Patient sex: M
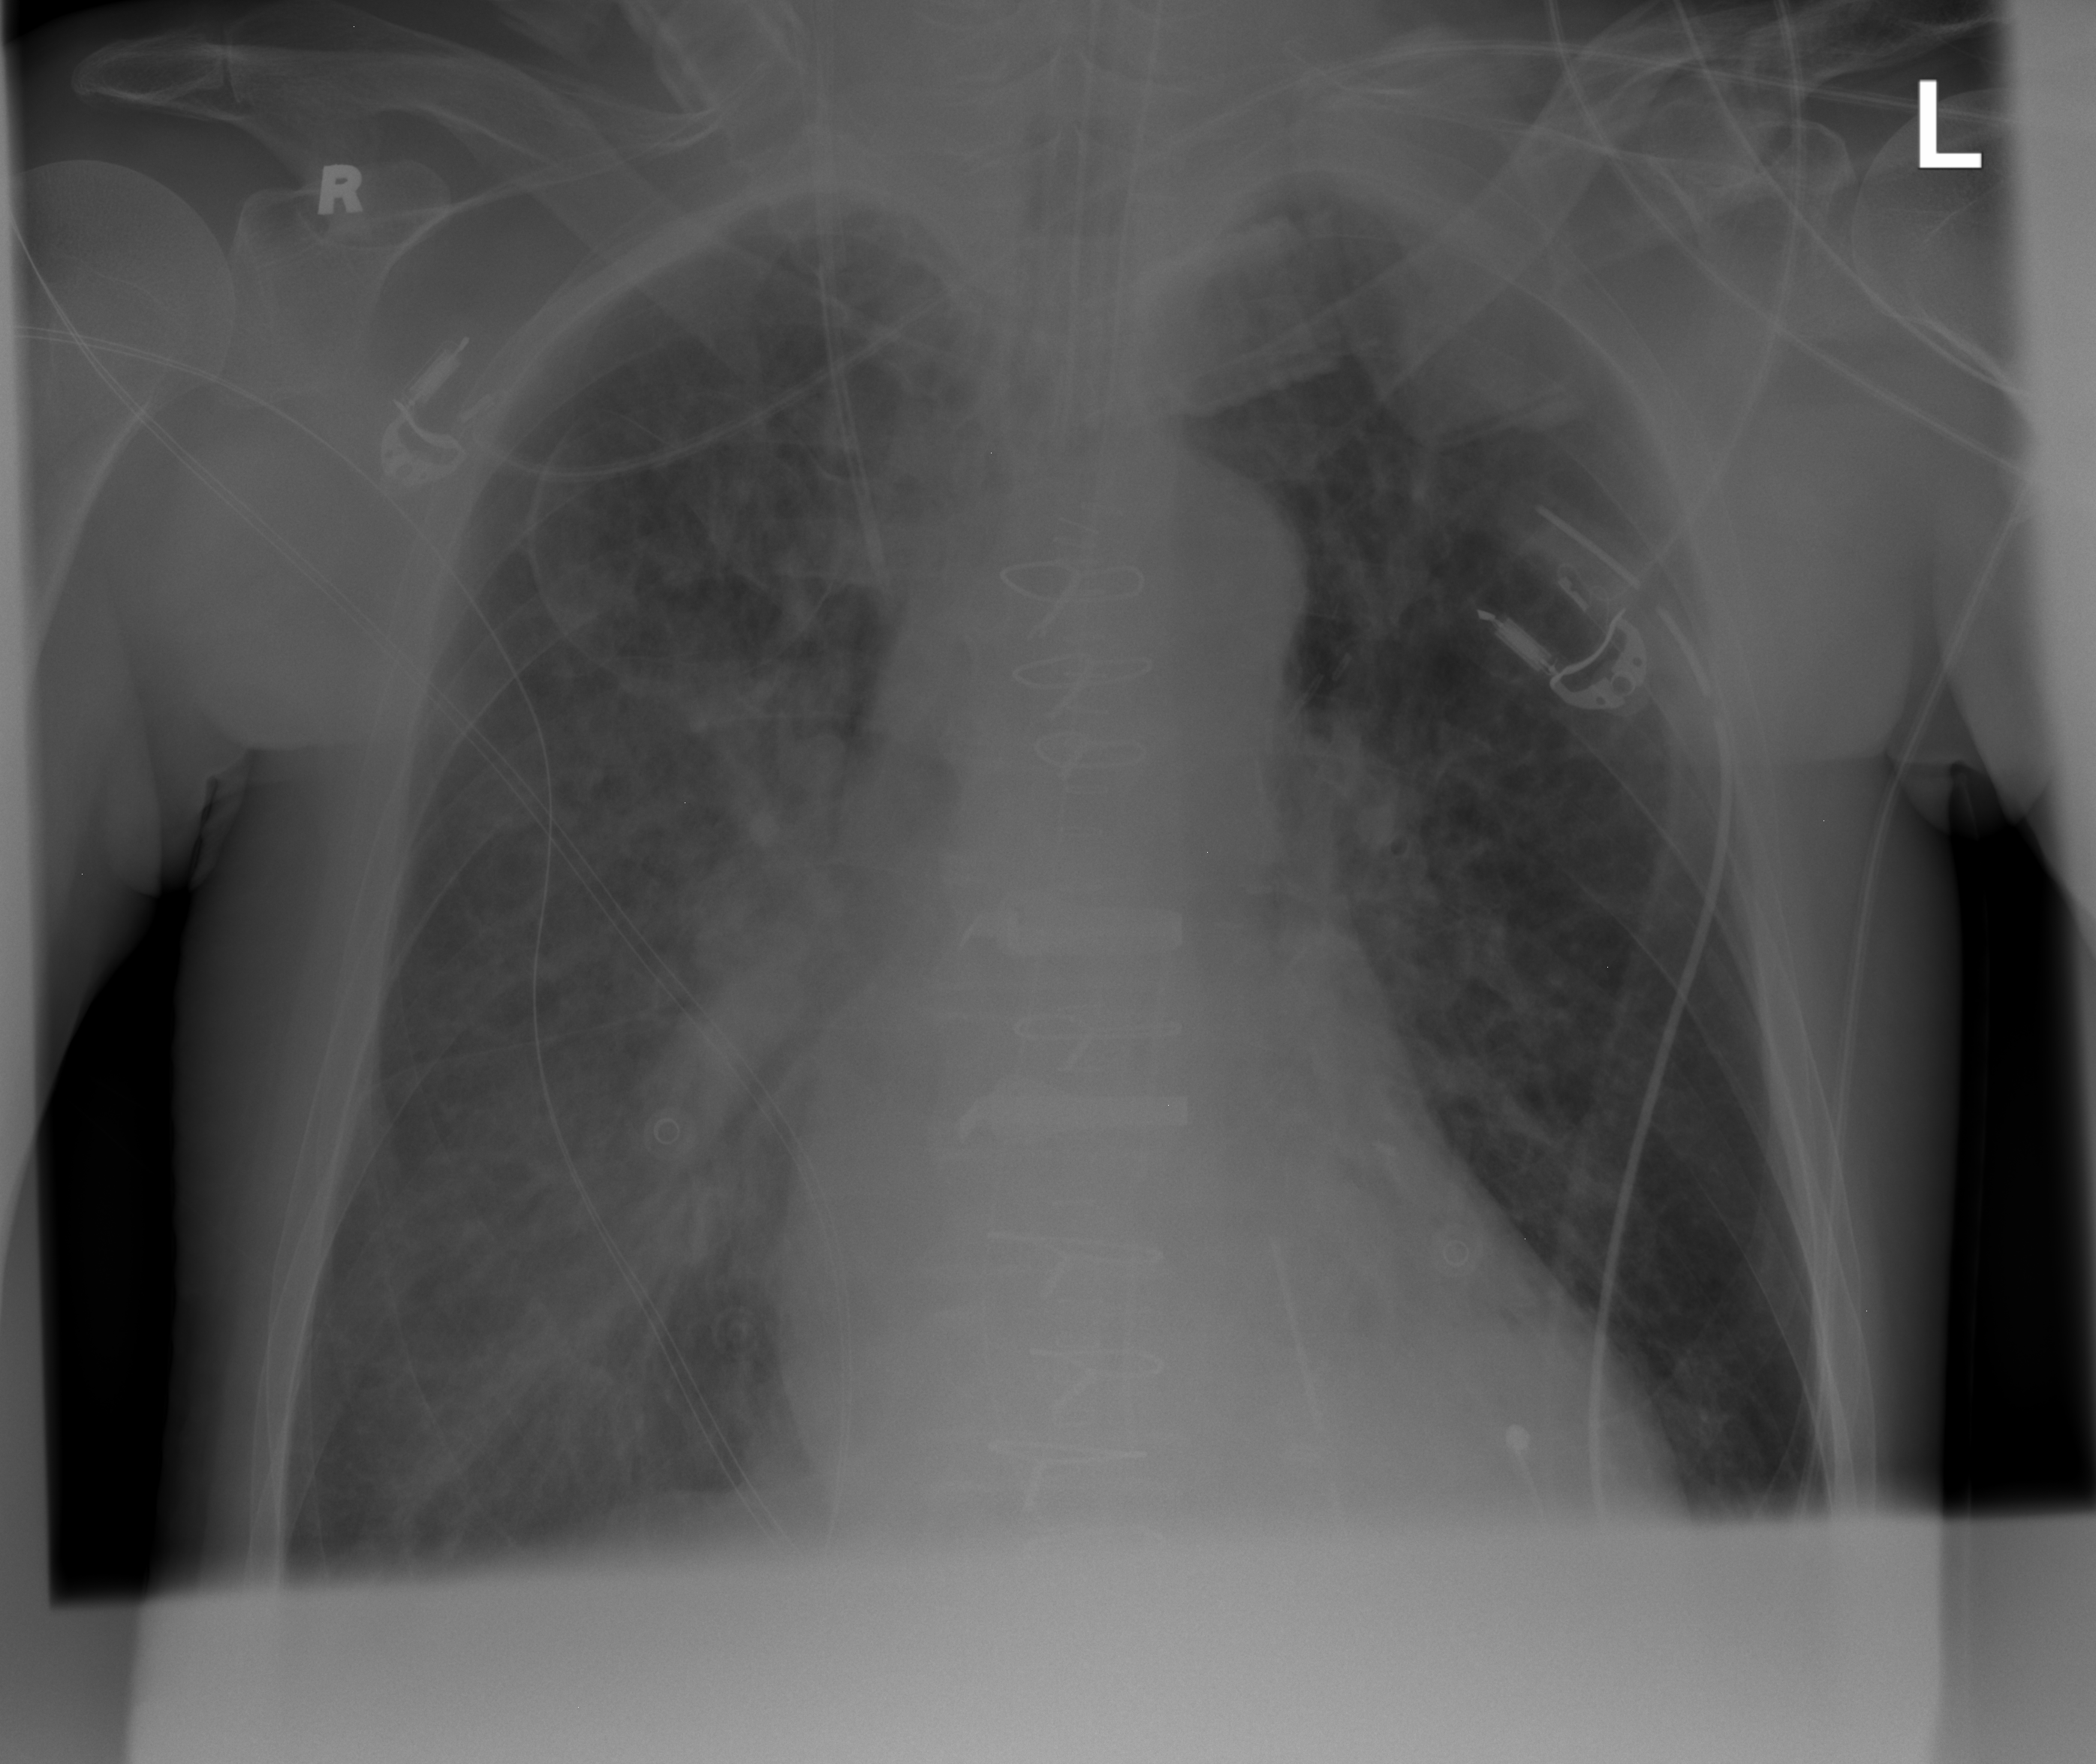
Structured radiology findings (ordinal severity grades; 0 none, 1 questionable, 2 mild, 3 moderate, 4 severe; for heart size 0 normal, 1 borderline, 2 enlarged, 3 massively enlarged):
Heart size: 0
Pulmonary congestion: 1
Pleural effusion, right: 0
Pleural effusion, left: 0
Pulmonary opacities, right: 2
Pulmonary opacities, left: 1
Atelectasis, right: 2
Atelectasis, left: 0